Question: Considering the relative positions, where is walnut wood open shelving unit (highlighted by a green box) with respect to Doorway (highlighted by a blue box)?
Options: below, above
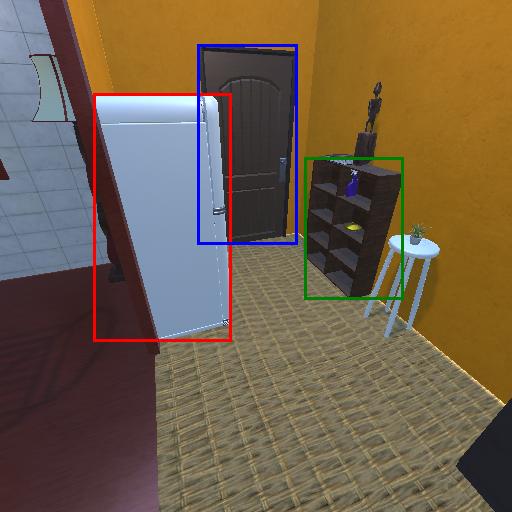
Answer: below